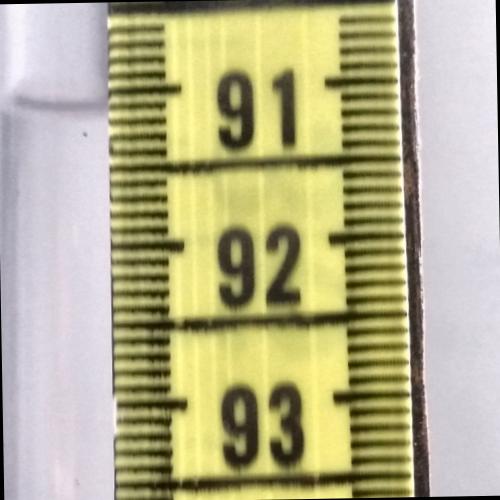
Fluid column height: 91.1 cm